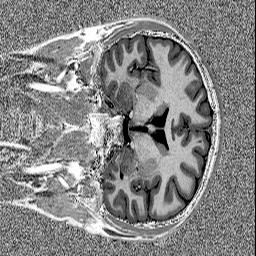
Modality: MP2RAGE
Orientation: coronal
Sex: male